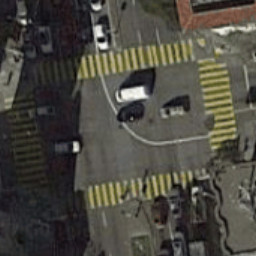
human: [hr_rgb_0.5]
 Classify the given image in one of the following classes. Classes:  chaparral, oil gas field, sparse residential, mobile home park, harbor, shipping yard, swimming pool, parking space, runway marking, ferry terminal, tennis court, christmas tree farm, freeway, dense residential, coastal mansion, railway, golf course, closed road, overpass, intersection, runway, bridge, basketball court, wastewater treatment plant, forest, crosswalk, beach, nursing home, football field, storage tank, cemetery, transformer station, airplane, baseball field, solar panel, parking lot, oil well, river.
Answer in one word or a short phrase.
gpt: crosswalk